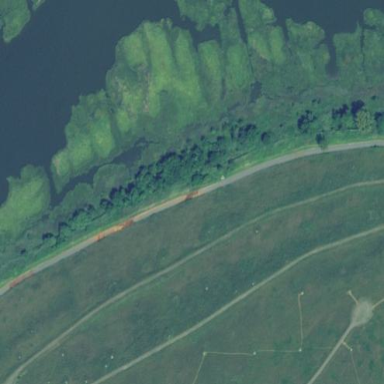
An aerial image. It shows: Marshy wetland area.